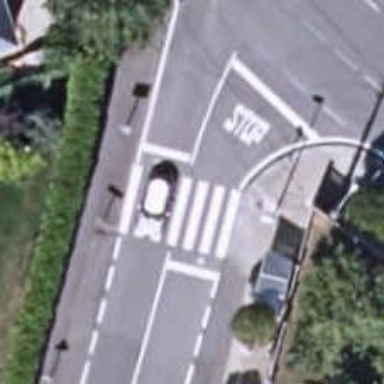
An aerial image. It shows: Uncontrolled road crossing.